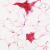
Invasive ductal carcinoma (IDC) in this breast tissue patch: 0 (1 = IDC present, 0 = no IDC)